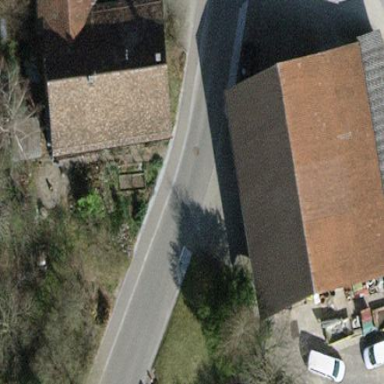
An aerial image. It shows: Detached building.